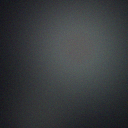
Screen state: off